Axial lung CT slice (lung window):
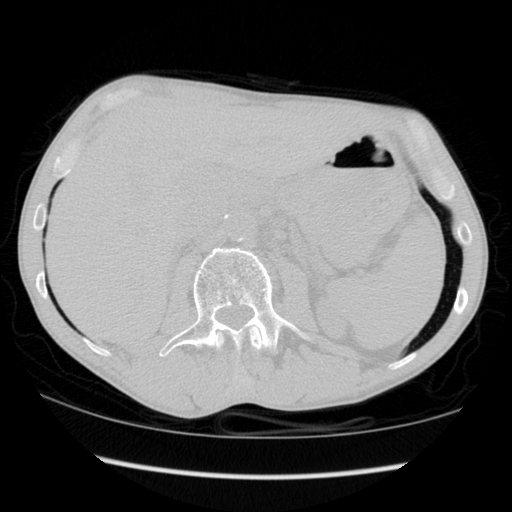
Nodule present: no